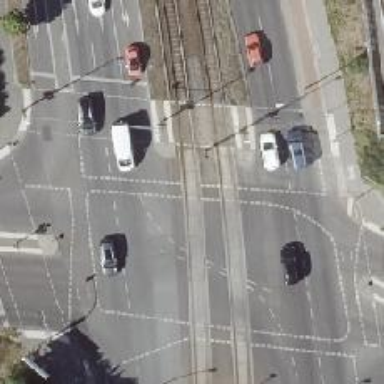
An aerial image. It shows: Tram crossing on the railway.